Question: This is quite frustating. I've been working on this app for months full time when one day last week, the storyboards just stopped showing the images that I use to skin that app as seen here:

The images still show up in my apps on both the sim and device (I've deleted the apps and reinstalled them).
The one image down there is somethign I have added outside my normal media .
I've tried the following things (and more. I can't remember everything I've tried):
- Clean and rebuild
- Removing images from the project, clean, re-add them
- Removing the storyboard from the project, clean, re-add.
- Selecting the control that uses an image and re-entering the image name
- Closing xcode
- Launching the project by double clicking
- Launching the project via command line
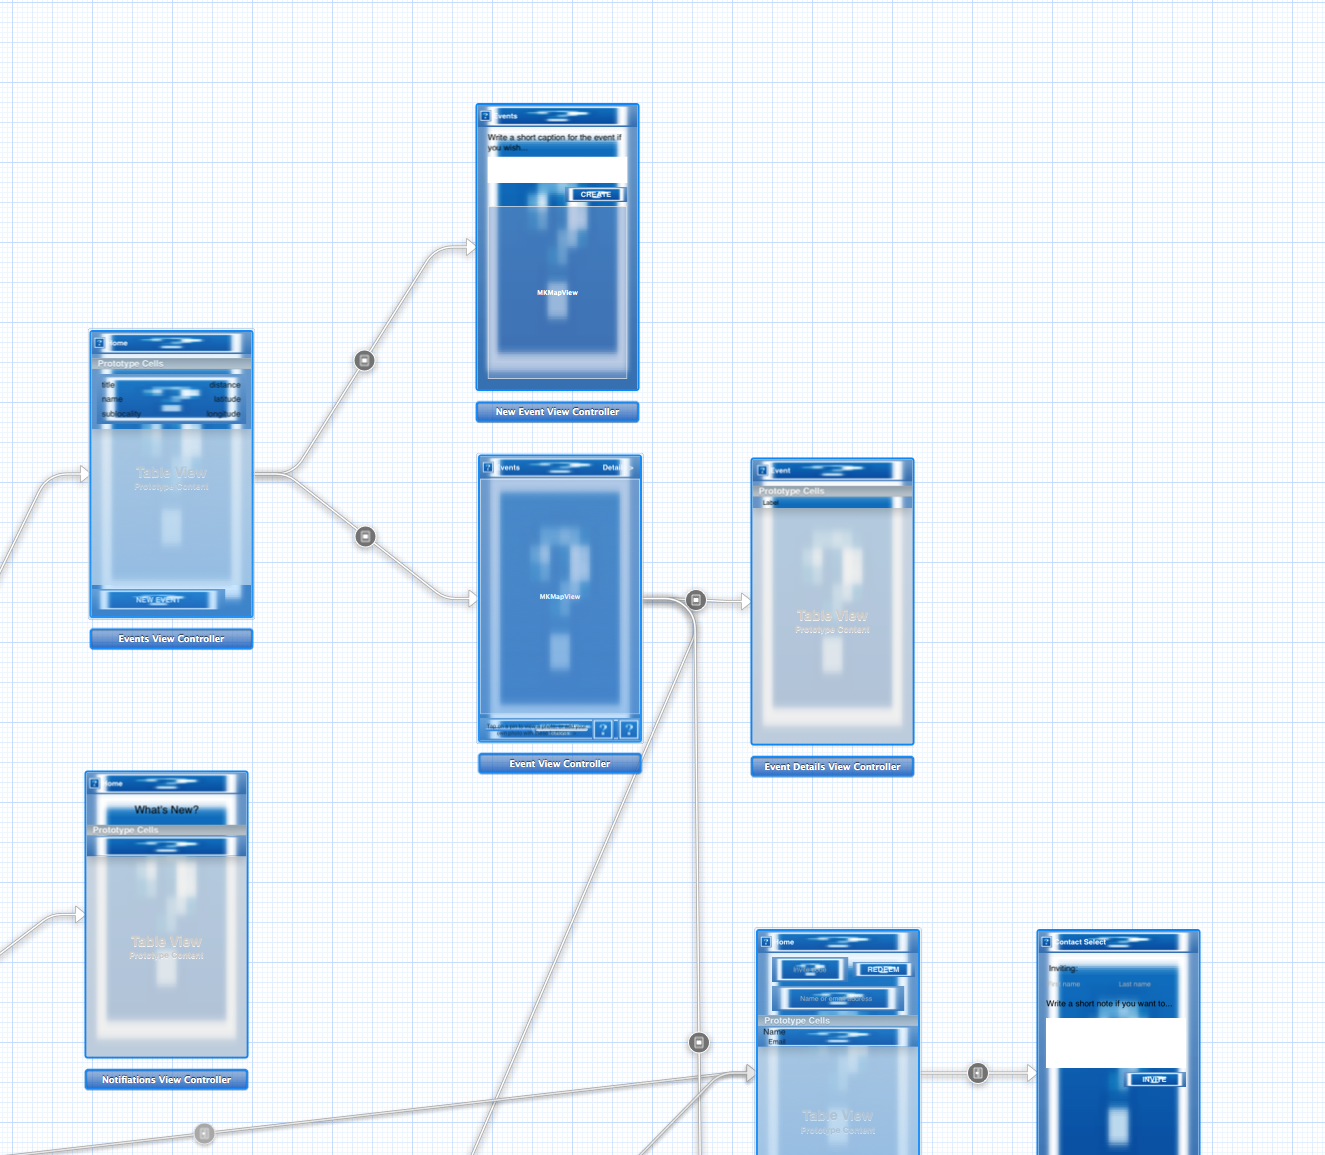
Answer: I've figured it out. When double clicking the project to open it, some "other" IDE opened it and stripped the "~iphone" from the image names. Calls to UIImage are smart enough to look for that and figure out, thus all load at runtime just fine.